Question: I have the set of subplots shown below, but I want to apply the 3 'ax.hist2d()' plots to the 3d projection on the surfaces, is there a way of doing this? My data is a series of coordinates in x, y, z with corresponding kde values calculated from 'scipy.stats.gaussian_kde()' to give the density fluctuations. 'hist2d' has no 'offset' argument for me to add it to the first plot? Do I need to use 'ax.surface_plot()'?
'''
import numpy as np
import matplotlib.pyplot as plt
X = np.random.normal(5, 2, size=(100,))
Y = np.random.normal(5, 2, size=(100,))
Z = np.random.normal(5, 2, size=(100,))
kde = np.random.normal(1e-6, 1e-7, size=(100,))
fig = plt.figure(figsize=(12,12))
ax = fig.add_subplot(2, 2, 1, projection='3d')
ax.scatter(X, -Z, Y, c=kde, alpha=1, s=1)
ax.invert_xaxis()
ax.set_xlabel('x (cm)')
ax.set_ylabel('z (cm)')
ax.set_zlabel('y (cm)')
ax1 = fig.add_subplot(2, 2, 2)
ax1.hist2d(X, Y, bins=(50,50))
ax1.invert_xaxis()
ax1.set_xlabel('x (cm)')
ax1.set_ylabel('y (cm)')
ax2 = fig.add_subplot(2, 2, 3)
ax2.hist2d(X, -Z, bins=(50,50))
ax2.invert_xaxis()
ax2.set_xlabel('x (cm)')
ax2.set_ylabel('z (cm)')
ax3 = fig.add_subplot(2, 2, 4)
ax3.hist2d(-Z, Y, bins=(50,50))
ax3.set_xlabel('z (cm)')
ax3.set_ylabel('y (cm)')
plt.show()
'''
^ Minimum working example ^
I have tried the surface_plot method, but none of my data is in the form of a 2D array for the z argument.
Here is an image I am currently producing, it is hard to produce a minimal example from the database I am working with, but basically I want to format all of these subplots onto one plot.

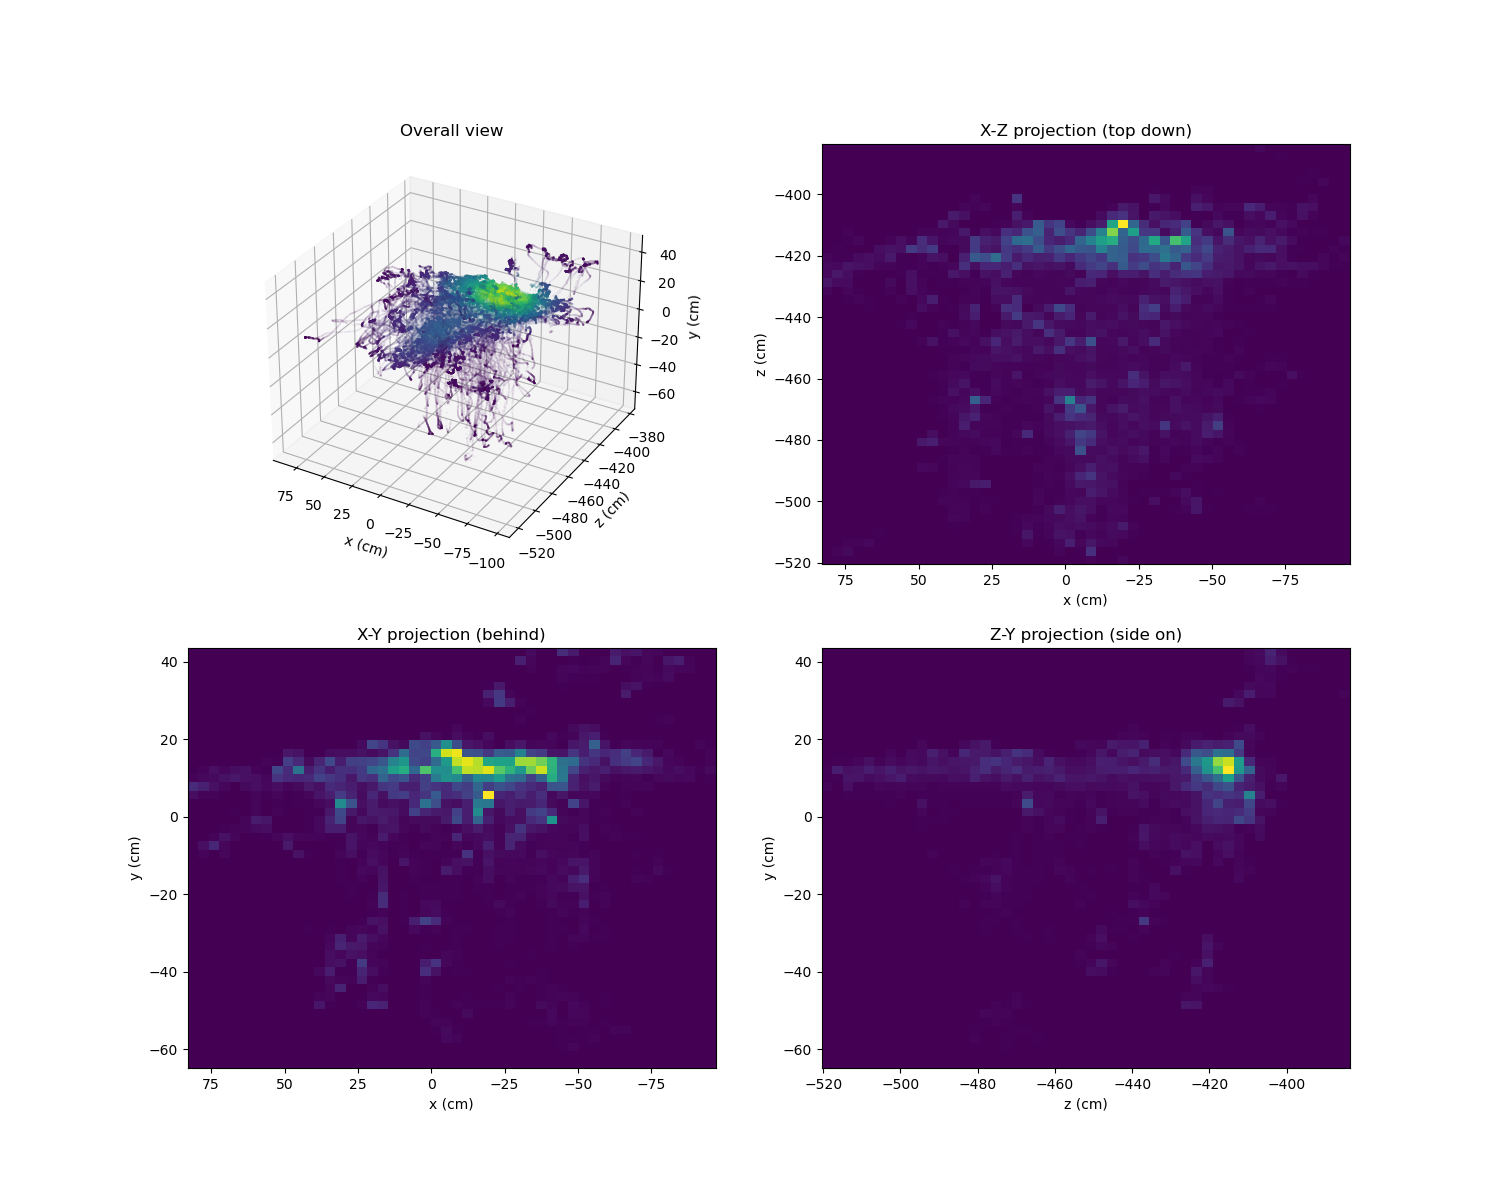
Answer: You can calculate the information of 'ax.hist2d' via 'np.histogram2d' and then use these values to color a mesh which you can position in 3D.
Here is some code to demonstrate the idea. This code also inverts the x-axis and uses the order 'X, -Z, Y' for the scatter plot, as in the original question. As the plot looks quite busy, the scatter plot might be left out.
'''
import numpy as np
import matplotlib.pyplot as plt
np.random.seed(20230223)
M, N = 2000, 6
X = np.random.normal(0, 2, size=(M, N)).cumsum(axis=0).ravel() + 5
Y = np.random.normal(0, 2, size=(M, N)).cumsum(axis=0).ravel() + 5
Z = np.random.normal(0, 2, size=(M, N)).cumsum(axis=0).ravel() + 5
fig = plt.figure(figsize=(12, 12))
ax = fig.add_subplot(1, 1, 1, projection='3d')
ax.scatter(X, -Z, Y, alpha=0.9, s=2)
ax.invert_xaxis()
ax.set_xlabel('x (cm)')
ax.set_ylabel('z (cm)')
ax.set_zlabel('y (cm)')
cmap = plt.cm.YlOrRd
counts, xbins, ybins = np.histogram2d(-Z, Y, bins=(50, 50))
yg, xg = np.meshgrid(ybins, xbins)
norm = plt.Normalize(vmin=1, vmax=counts.max())
counts[counts == 0] = np.nan
ax.plot_surface(np.full_like(xg, X.max()), xg, yg, facecolors=cmap(norm(counts)), rstride=1, cstride=1, shade=False)
counts, xbins, ybins = np.histogram2d(X, Y, bins=(50, 50))
yg, xg = np.meshgrid(ybins, xbins)
norm = plt.Normalize(vmin=1, vmax=counts.max())
counts[counts == 0] = np.nan
ax.plot_surface(xg, np.full_like(xg, -Z.min()), yg, facecolors=cmap(norm(counts)), rstride=1, cstride=1, shade=False)
counts, xbins, ybins = np.histogram2d(X, -Z, bins=(50, 50))
yg, xg = np.meshgrid(ybins, xbins) # bins as a 2D grid
norm = plt.Normalize(vmin=1, vmax=counts.max())
counts[counts == 0] = np.nan # make 0 transparent
ax.plot_surface(xg, yg, np.full_like(xg, Y.min()), facecolors=cmap(norm(counts)), rstride=1, cstride=1, shade=False)
plt.show()
'''
<URL>